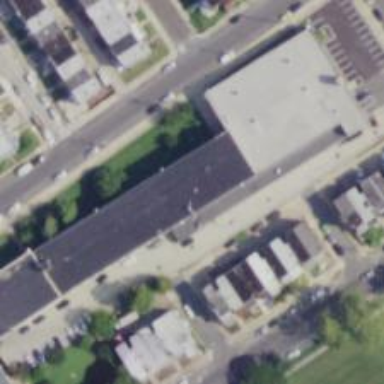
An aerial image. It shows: School.